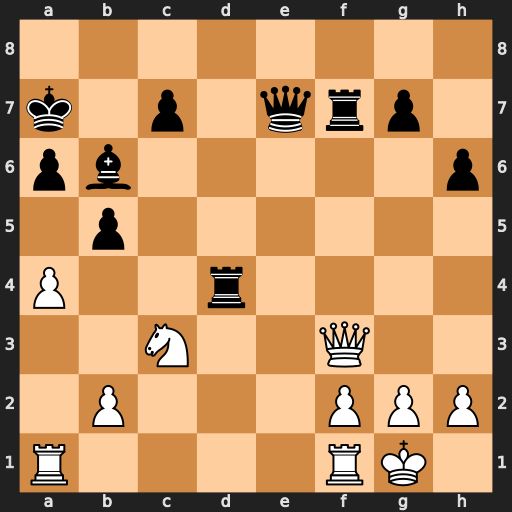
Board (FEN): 8/k1p1qrp1/pb5p/1p6/P2r4/2N2Q2/1P3PPP/R4RK1
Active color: w
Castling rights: -
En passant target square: -
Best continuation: Nxb5+ Kb8 Nxd4